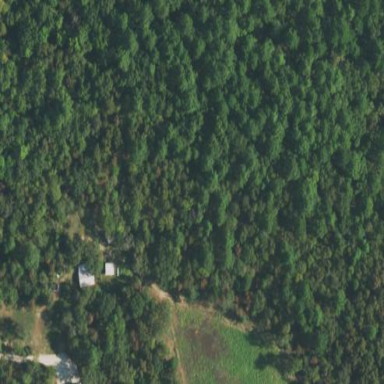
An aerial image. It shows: Forest area with mix of leaf types and cycles.